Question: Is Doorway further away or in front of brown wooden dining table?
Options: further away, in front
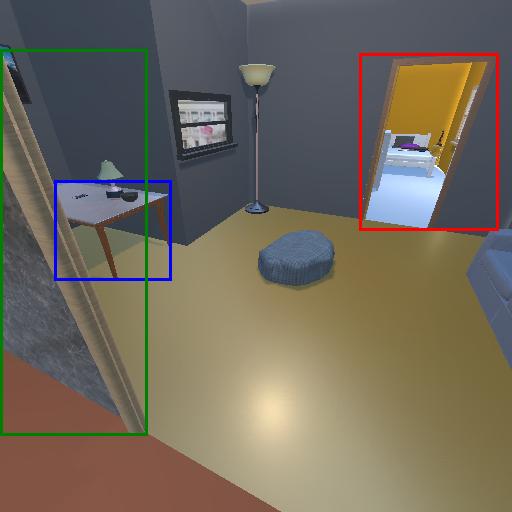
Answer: further away